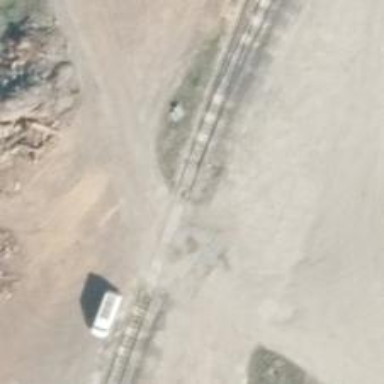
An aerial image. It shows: Railway level crossing.